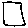
Label: square